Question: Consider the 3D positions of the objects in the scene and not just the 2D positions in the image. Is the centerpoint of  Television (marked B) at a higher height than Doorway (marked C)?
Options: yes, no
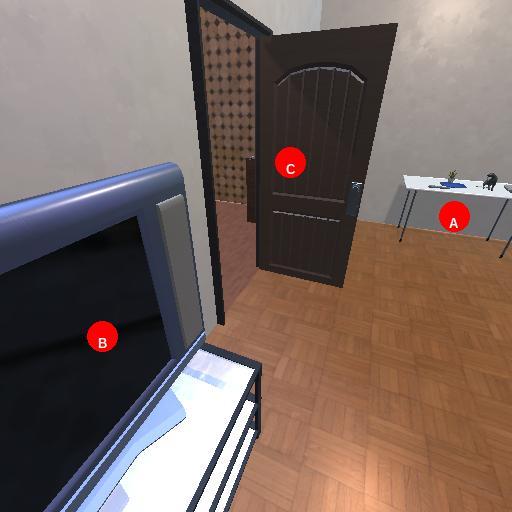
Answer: yes